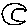
Label: moon